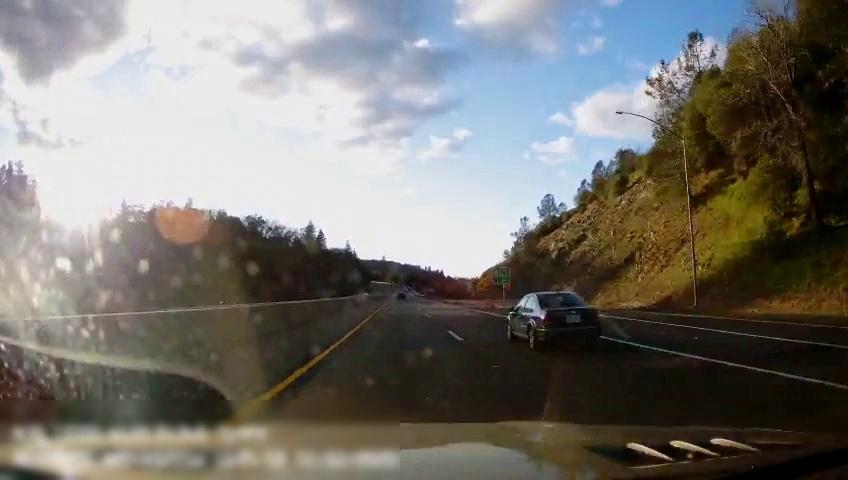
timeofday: Day
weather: Sunny
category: Drivable Space
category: Vehicles | Car
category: Lanes | Current Lane
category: Lanes | Alternate Lane
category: Lanes | Alternate Lane
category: Lanes | Alternate Lane
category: Lanes | Current Lane
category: Traffic | Signs